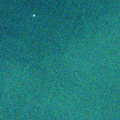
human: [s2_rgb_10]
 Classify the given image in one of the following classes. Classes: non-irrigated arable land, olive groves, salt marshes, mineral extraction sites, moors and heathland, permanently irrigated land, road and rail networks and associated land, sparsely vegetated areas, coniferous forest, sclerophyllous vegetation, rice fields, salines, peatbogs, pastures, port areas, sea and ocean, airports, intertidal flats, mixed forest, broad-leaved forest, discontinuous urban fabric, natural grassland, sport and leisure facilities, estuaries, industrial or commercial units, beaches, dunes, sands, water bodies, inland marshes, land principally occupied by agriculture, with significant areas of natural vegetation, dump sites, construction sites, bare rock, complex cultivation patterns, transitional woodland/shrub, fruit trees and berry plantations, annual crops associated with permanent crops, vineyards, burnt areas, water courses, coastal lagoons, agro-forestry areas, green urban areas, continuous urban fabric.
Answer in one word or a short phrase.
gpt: sea and ocean